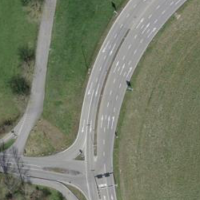
EUNIS habitat code: 57
Species observed at this site:
Centaurea scabiosa